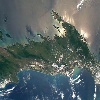
Label: land